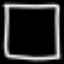
Label: square